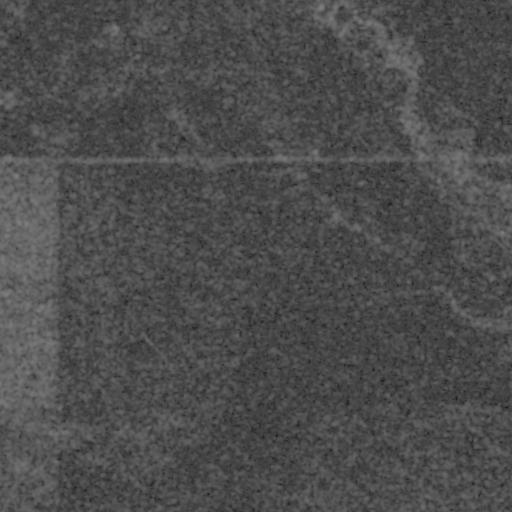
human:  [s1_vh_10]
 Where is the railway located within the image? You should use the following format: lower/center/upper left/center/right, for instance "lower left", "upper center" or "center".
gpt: The railway is located in the upper right of the image.
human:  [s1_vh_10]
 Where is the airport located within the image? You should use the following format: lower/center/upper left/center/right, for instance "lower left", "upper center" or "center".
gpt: There is no airport in the image.

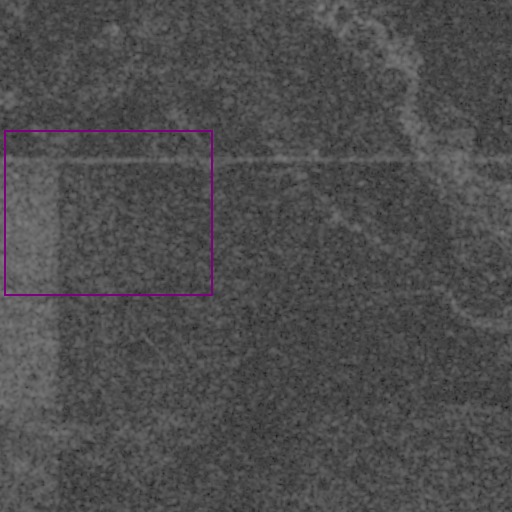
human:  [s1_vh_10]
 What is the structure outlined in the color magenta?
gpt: There is no magenta outline.
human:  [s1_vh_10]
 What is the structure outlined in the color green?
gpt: There is no structure outlined in green.